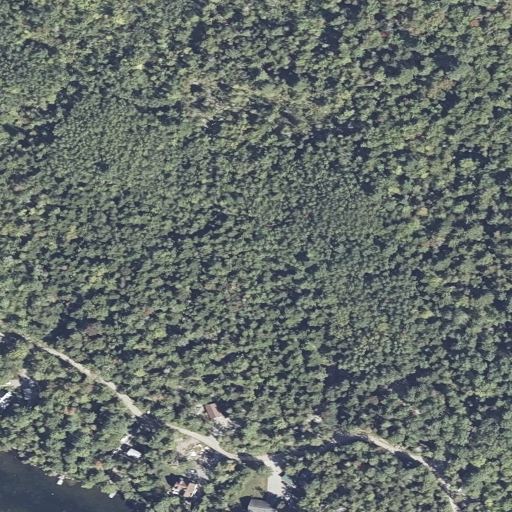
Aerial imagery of bar in Maine named Junk of Pork Rock containing mixed forest, deciduous forest, evergreen forest, open development, open water, medium intensity development, low intensity development, grassland, and woody wetlands